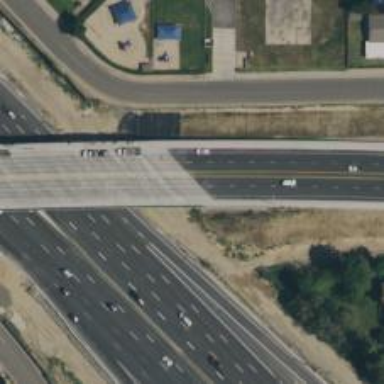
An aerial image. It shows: Secondary road crossing bridge.